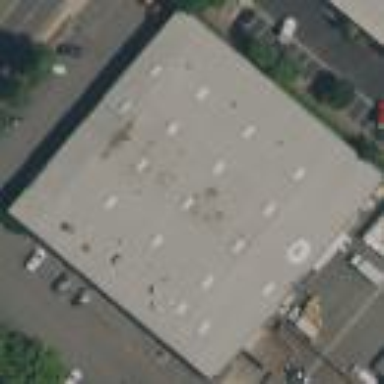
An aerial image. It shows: Industrial building.